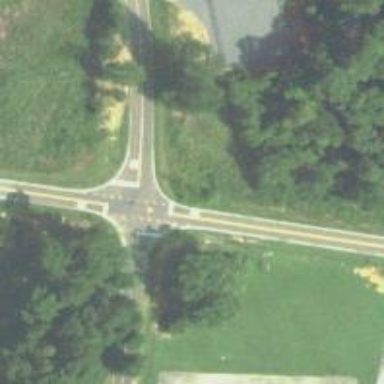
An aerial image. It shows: Road with stop sign.